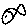
Label: fish